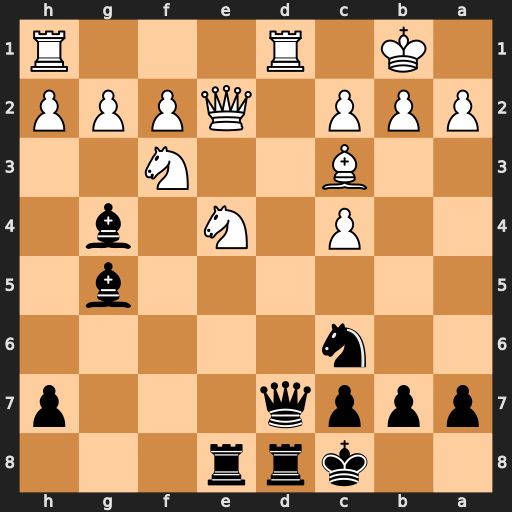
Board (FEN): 2krr3/pppq3p/2n5/6b1/2P1N1b1/2B2N2/PPP1QPPP/1K1R3R
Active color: b
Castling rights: -
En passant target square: -
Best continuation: Rxe4 Rxd7 Rxe2